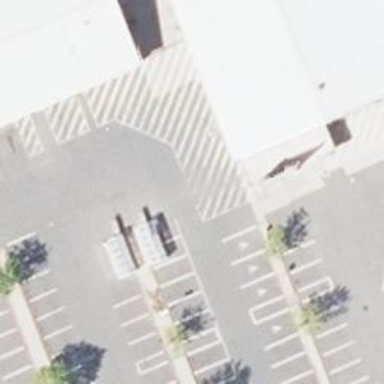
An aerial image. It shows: Asphalt parking aisle road.